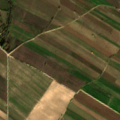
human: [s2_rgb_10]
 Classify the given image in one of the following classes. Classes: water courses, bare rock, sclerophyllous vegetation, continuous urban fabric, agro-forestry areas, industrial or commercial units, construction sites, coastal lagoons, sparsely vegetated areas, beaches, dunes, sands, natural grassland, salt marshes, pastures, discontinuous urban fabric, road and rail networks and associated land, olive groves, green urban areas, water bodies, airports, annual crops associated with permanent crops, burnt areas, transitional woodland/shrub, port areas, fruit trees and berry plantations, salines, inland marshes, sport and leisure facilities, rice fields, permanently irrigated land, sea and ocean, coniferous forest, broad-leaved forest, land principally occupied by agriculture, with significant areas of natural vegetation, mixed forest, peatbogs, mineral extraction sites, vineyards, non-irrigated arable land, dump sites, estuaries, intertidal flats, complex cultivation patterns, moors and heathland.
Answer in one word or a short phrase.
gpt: permanently irrigated land, complex cultivation patterns